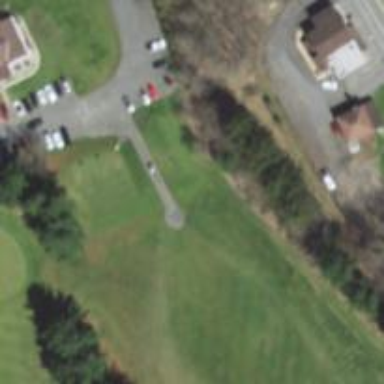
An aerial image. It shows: Golf tee.